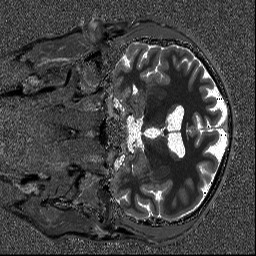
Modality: T1map
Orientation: coronal
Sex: male